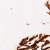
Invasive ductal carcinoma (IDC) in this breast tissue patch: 0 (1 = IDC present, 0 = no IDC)